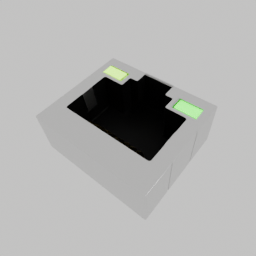
Label: electronics